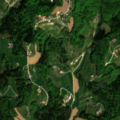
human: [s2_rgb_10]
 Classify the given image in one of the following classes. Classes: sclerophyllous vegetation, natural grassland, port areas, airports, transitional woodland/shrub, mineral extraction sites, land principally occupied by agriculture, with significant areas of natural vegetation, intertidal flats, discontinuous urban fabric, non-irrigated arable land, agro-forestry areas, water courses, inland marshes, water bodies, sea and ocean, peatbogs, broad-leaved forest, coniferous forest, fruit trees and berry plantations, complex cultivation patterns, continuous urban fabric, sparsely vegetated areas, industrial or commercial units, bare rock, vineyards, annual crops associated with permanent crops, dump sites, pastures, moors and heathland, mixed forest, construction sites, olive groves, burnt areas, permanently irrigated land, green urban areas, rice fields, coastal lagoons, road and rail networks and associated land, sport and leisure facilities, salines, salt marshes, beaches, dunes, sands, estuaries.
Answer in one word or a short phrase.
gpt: pastures, complex cultivation patterns, mixed forest